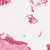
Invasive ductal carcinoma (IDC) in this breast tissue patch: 0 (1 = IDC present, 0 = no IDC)